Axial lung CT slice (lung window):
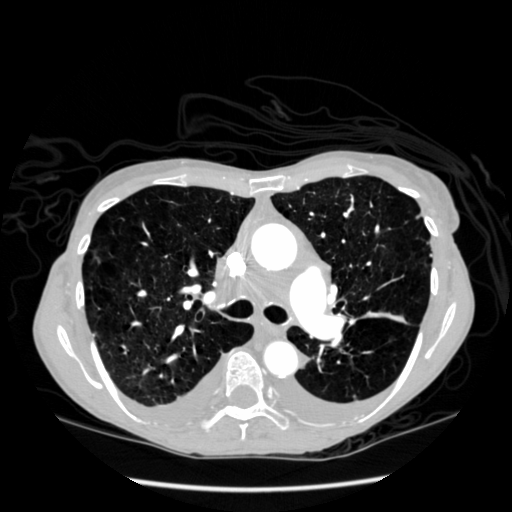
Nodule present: no